Question: I am trying to draw a line through points on a plot. Each plot is a chromosome. The x-axis is the sampleID and the y-axis is the correlation between one sample and sample 17. All Im trying to do is draw a linear trend line between the points. However when I use abline as below I get the errorbelow and Im not sure how to correct it. I've moved the abline to the correct bit of the code but no resolution>

'''
#Get the data as display it
df <- read.delim("~/Desktop/SequencingScripts/Plots/blabla.txt", header=TRUE)
df[,order(names(df))]
ind = unique(as.character(df$chr))
for(jj in ind){
indic = which(df$chr == jj)
plot(i, corrie, xlim=c(0,22), ylim=c(0.7,1), pch=19, type="s", xlab="sample", ylab="r", main=jj)
for(i in 3:16) {
corrie = (cor(df[,i][indic], df[,15][indic]))
points(i,corrie)
}
abline(lm(corrie ~ i))
}
Error in int_abline(a = a, b = b, h = h, v = v, untf = untf, ...) :
'a' and 'b' must be finite
'''
Example data:
'''
chr column3 column4 column5 etc..
chr9 14.44324324 11.66666667 14.<PHONE>
chr9 22.93333333 7.20000000 9.<PHONE>
chr9 15.60000000 5.86666667 5.73333333
chr10 3.<PHONE> 8.46666667 1.80000000
chr12 10.333333 12.133333 7.000000
chr18 4.60000000 5.66666667 8.40000000
chr9 16.33333333 13.20000000 19.86666667
chr9 3.66666667 10.73333333 17.73333333
chr9 15.<PHONE> 11.80000000 14.200000
chr2 7.800000 10.933333 7.066667
'''
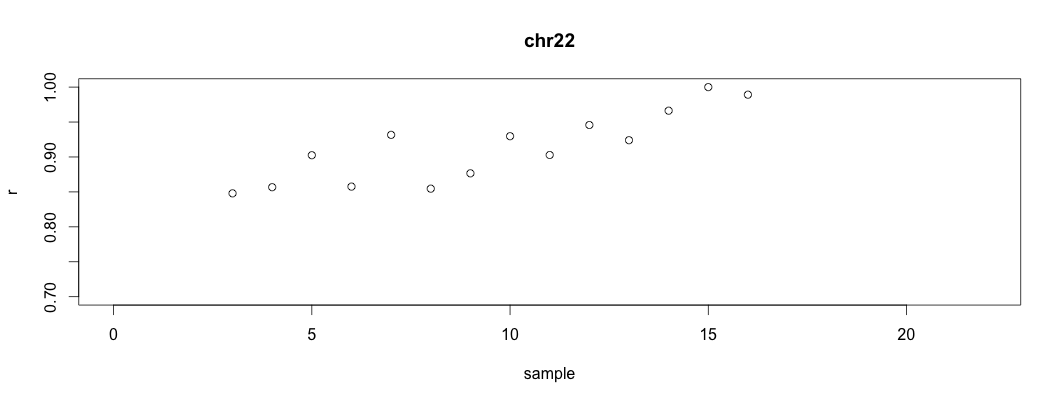
Answer: This is a blind attempt at solving your problem as you didn't give any example data. My recommendation would be that you format the data that you want to plot before your start plotting.
In your example you want to calculate the correlations using the for-loop over 'i'. So you can just do this within this loop and save all the correlations in a data.frame. When you have gathered all the data that go into the plot, you can draw these by calling 'plot' and 'abline' on the new data.frame.
This you can repeat for all chromosomes (the loop over 'jj'). You can add a line that saves the plot to separate in that loop.
'''
for(jj in ind){
indic <- which(df$chr == jj)
plot.df <- data.frame()
for(i in 3:16) {
corrie <- (cor(df[,i][indic], df[,15][indic]))
plot.df <- rbind(plot.df, c(i, corrie))
}
colnames(plot.df) <- c("sample", "cor")
plot(cor ~ sample, data=plot.df, xlim=c(0,22), ylim=c(0.7,1), pch=19,
type="p", xlab="sample", ylab="r", main=jj)
abline(lm(cor ~ sample, data=plot.df))
}
'''